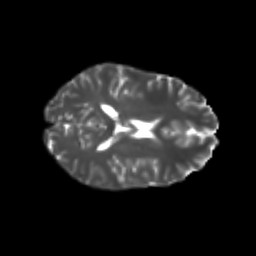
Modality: T2w
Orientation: axial
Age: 22
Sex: female
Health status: healthy
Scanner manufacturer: philips
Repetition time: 7.404 s
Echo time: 0.0863 s